Aerial crown-view tile of a tropical tree (Barro Colorado Island, Panama), acquired 20250616:
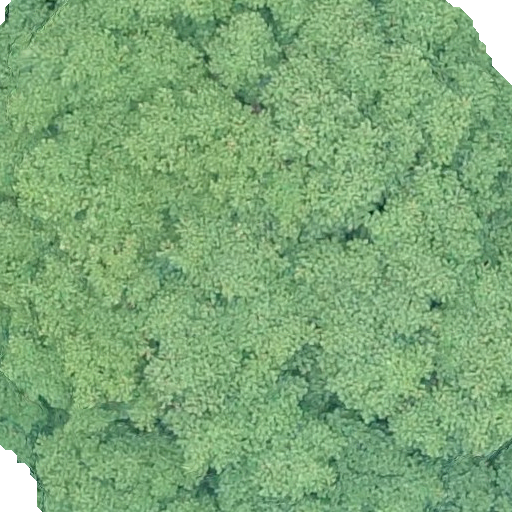
Species: Tachigali panamensis
GBIF accepted scientific name: Tachigali panamensis
Crown area: 541.932 m²